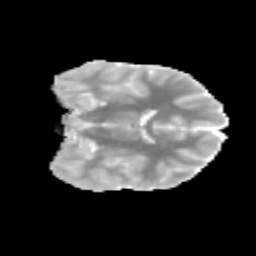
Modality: MD
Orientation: coronal
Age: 13
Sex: male
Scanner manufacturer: siemens
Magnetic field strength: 3 T
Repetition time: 3.8 s
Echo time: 0.07 s